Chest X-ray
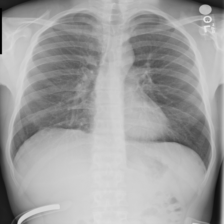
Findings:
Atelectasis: negative
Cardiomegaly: negative
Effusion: negative
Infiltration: negative
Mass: negative
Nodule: negative
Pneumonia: negative
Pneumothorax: negative
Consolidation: negative
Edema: negative
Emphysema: negative
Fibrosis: negative
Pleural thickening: negative
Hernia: negative